Question: I am refering to Ole Begemann's API for Page Curl which has facing pages in the Landscape mode.
Here is the link I am refering to:
<URL>
Now the problem is even if my images are 768 X 1024 or 1024 X 768 Pixels, it still shows only a small image and rest of the page show white background.
I want to make the image full screen in terms of height. How can I remove the white space shown in the screenshot?
Here is a screen shot of how it looks. this screen shot has same images on both the facing pages, only thing is the height of the image should be 768.0 pixels:

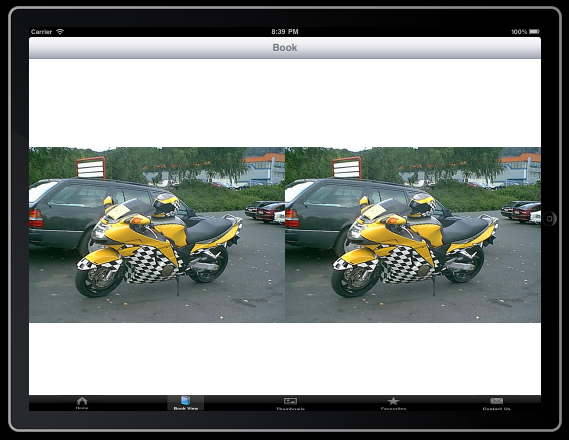
Answer: Got it done.
The image was drawn proportionally so there was a fixed proportion between height and width.
I removed that and ran it and it is working now.
Hope this helps someone.
If anyone is imlpementing the same API and having any problems with that, then please leave a comment below.. I will be happy to help.